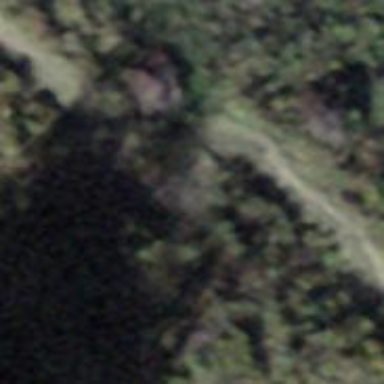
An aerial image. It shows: Path.